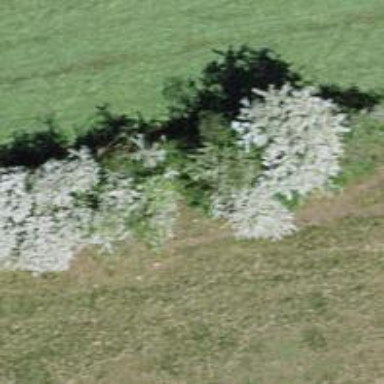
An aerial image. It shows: Hedge acting as barrier.